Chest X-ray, PA view. Patient: 41 years old, sex F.
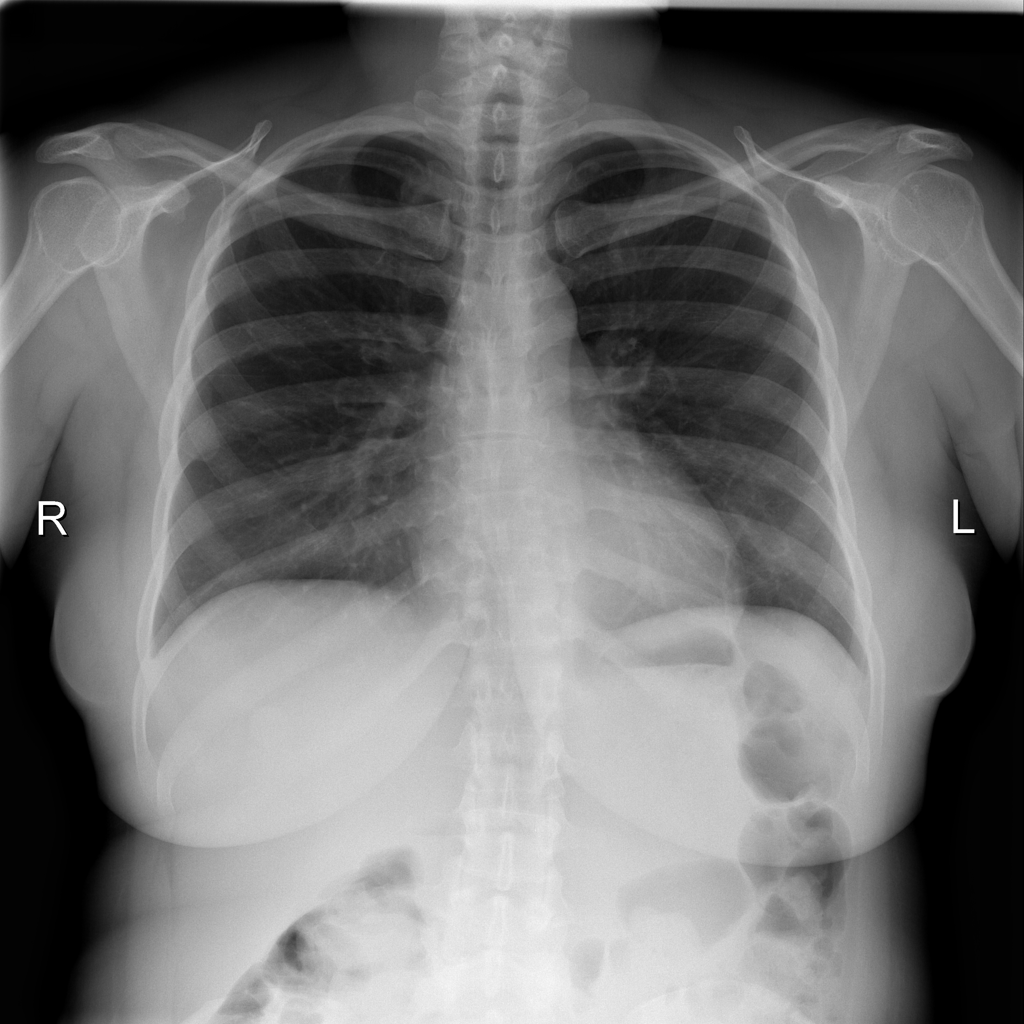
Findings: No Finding